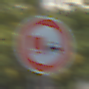
Verkehrszeichen: UeberholverbotKraftfahrzeuge
Umgebung: Outdoor, Urban
Tageszeit: Midday
Wetter: Clear
Licht: Natural
Jahreszeit: NotSpecified
Kontrast: HighContrast